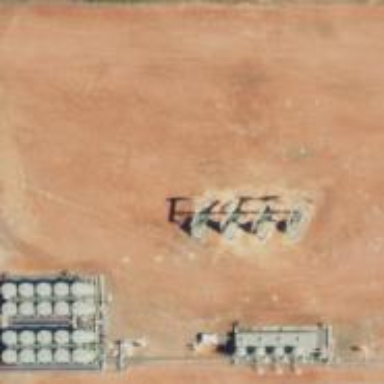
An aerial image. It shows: Petroleum well.